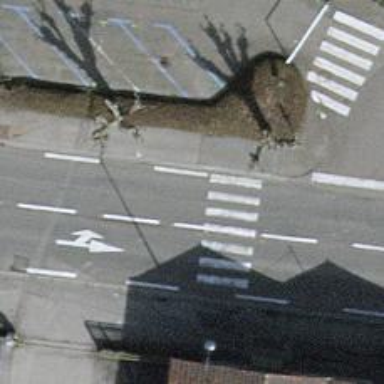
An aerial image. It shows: Zebra crossing for pedestrians.